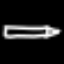
Label: pencil